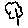
Label: tree